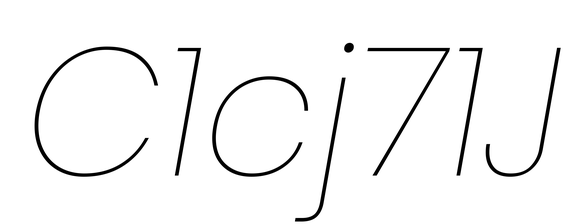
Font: Poppins-ThinItalic